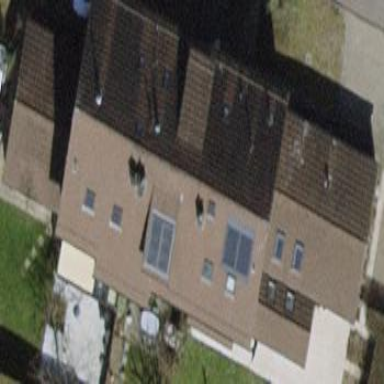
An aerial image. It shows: Building with tile roof.